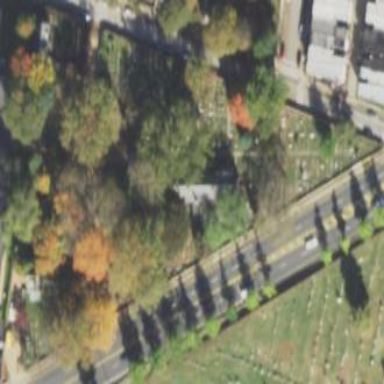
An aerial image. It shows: Cemetery.